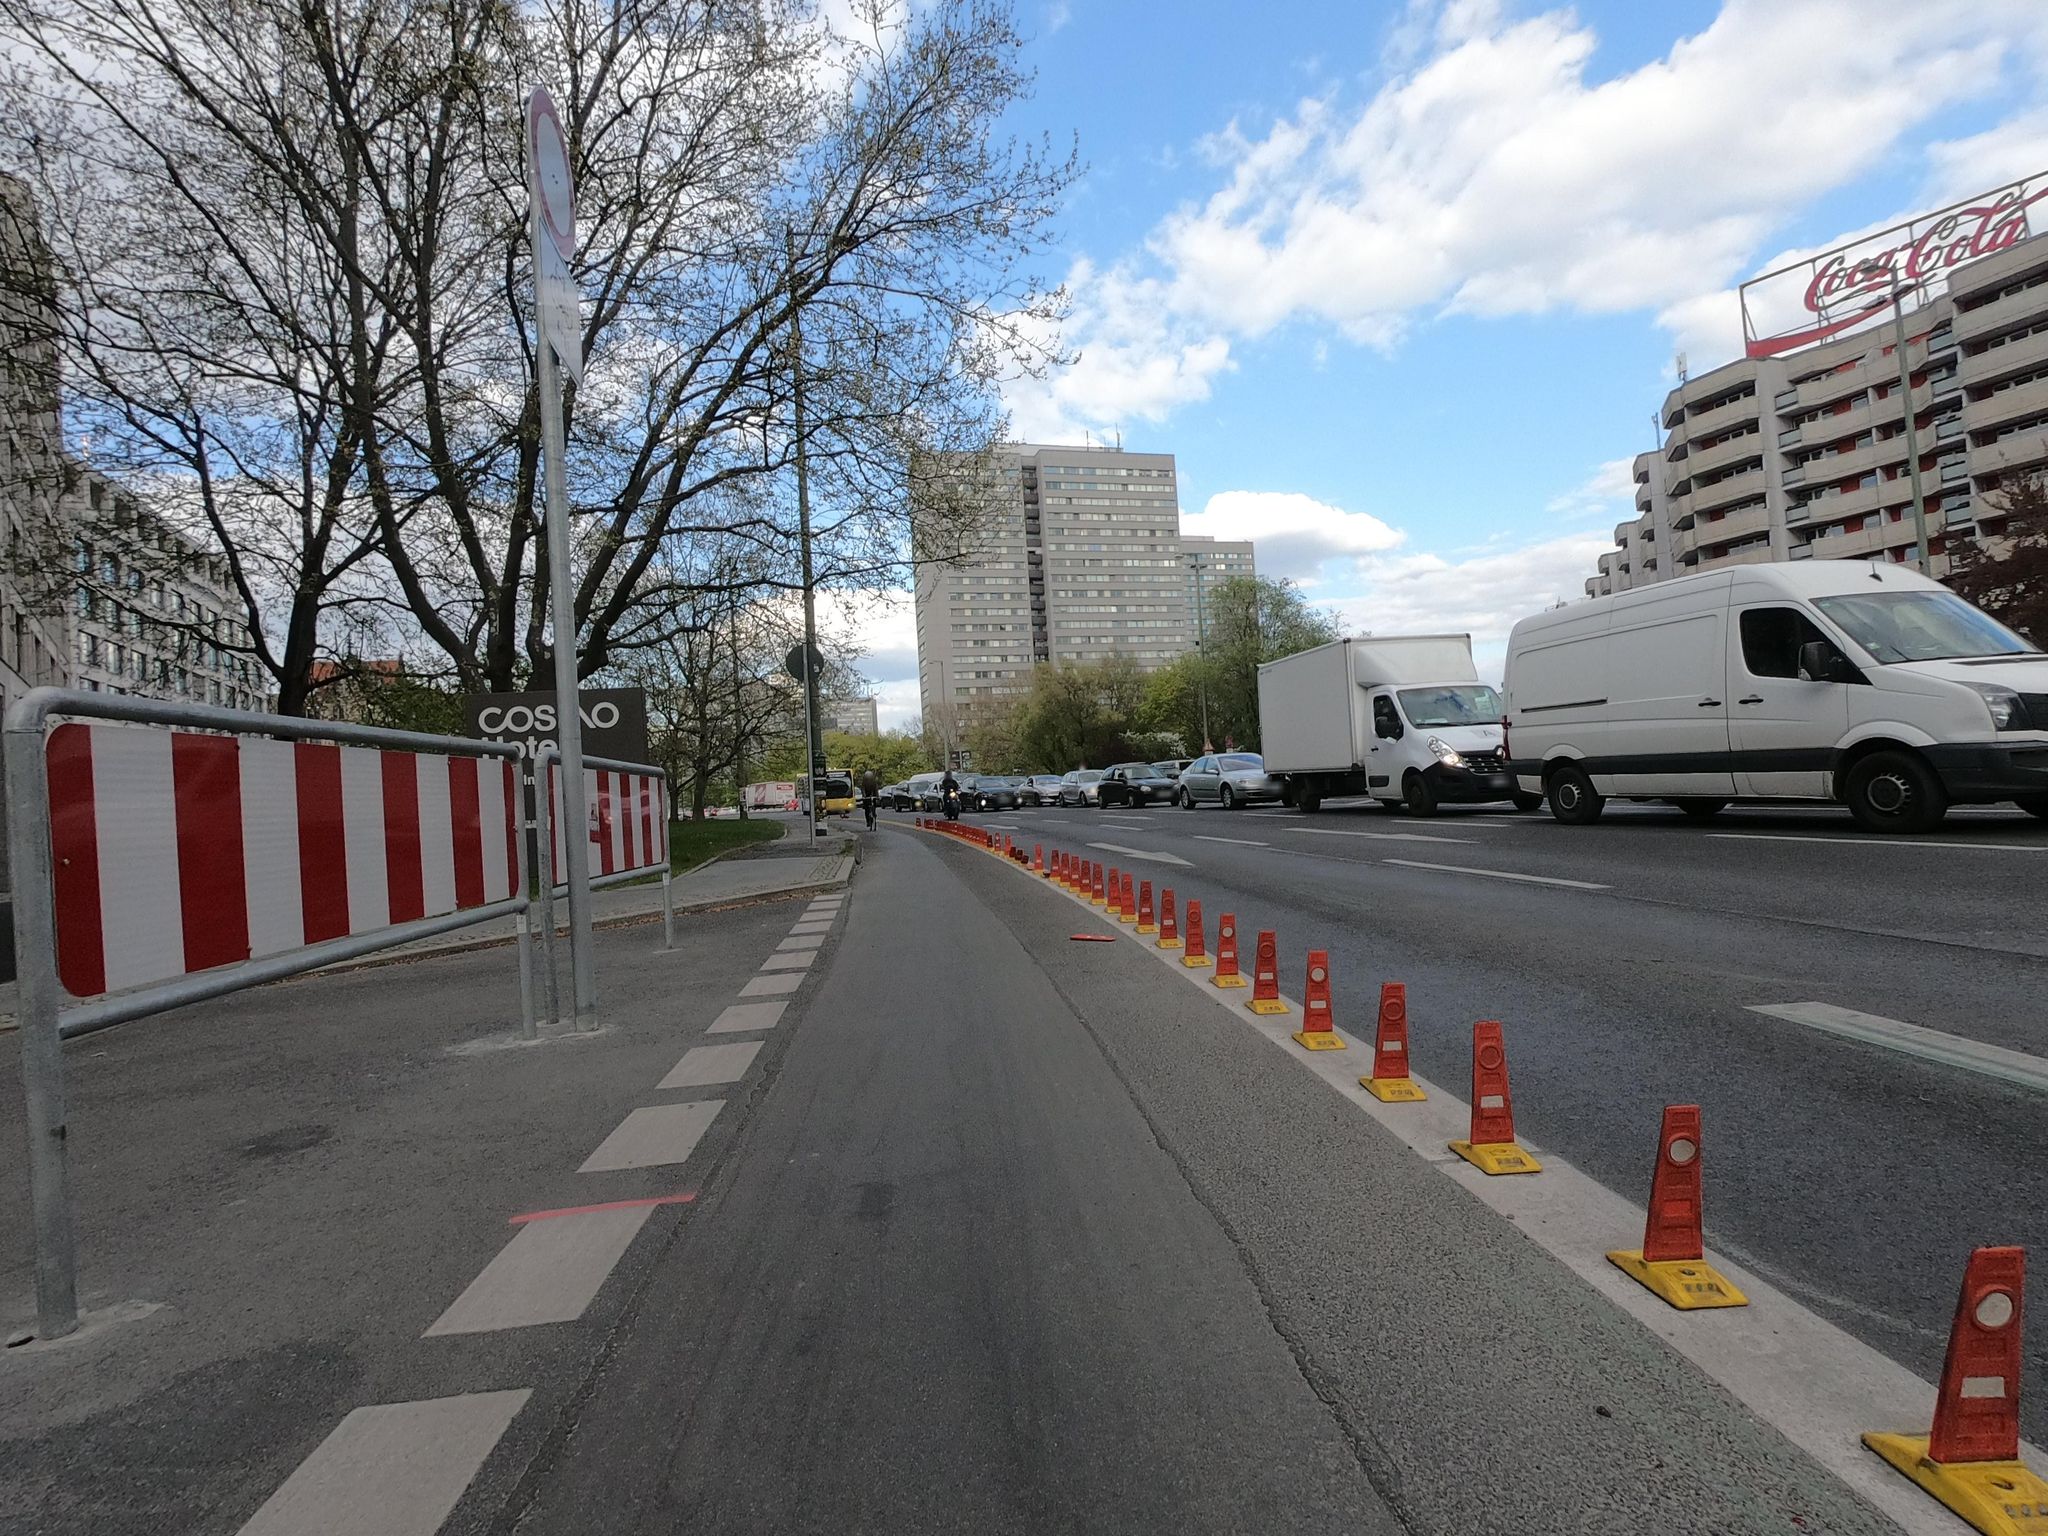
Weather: cloudy
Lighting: day
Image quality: good
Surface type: cycling surface
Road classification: cycleway, service
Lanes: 3
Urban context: urban centre
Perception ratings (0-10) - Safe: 3.28, Lively: 5.39, Beautiful: 6.91, Boring: 6.37, Depressing: 7.45, Wealthy: 5.57